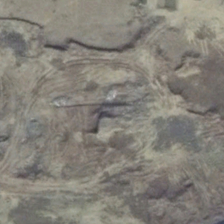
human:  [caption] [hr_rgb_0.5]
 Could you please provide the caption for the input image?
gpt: it is a piece of irregular bareland .

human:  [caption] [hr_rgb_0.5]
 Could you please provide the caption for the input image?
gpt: it is a piece of irregular bareland .

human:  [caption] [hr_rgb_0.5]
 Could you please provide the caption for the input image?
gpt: it is a piece of irregular bareland .

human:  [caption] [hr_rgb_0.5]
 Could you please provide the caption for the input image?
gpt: it is a piece of irregular bareland .

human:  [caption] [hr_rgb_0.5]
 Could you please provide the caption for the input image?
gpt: it is a piece of irregular bareland .